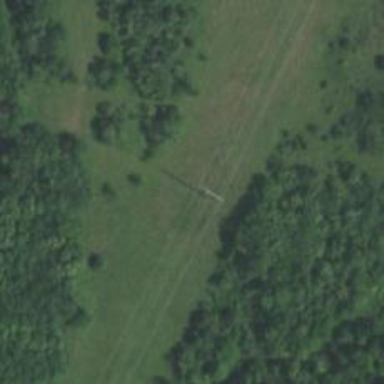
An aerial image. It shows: H-frame designed tower for power lines.